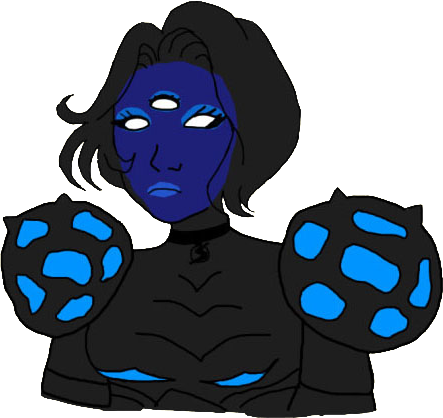
Label: 5_Doomer_Girl